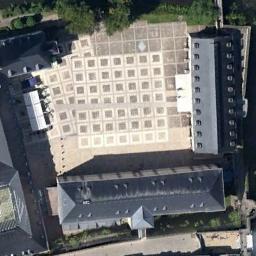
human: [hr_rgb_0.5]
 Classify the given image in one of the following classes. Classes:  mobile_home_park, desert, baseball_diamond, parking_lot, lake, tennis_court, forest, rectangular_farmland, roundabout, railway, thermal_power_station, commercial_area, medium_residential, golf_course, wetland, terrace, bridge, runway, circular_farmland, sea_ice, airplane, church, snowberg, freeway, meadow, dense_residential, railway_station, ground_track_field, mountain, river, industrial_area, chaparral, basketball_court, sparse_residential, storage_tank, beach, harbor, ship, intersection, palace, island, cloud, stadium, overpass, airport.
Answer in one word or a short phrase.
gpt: palace